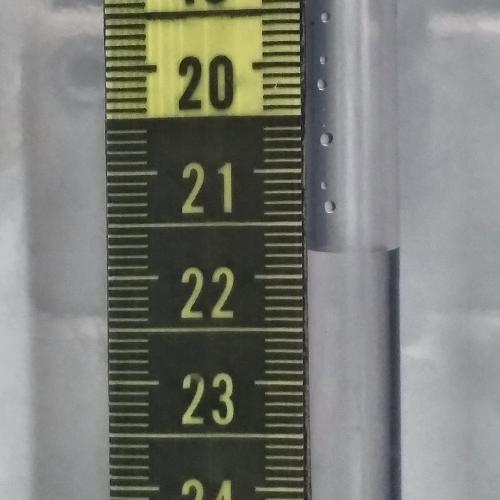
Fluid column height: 21.8 cm